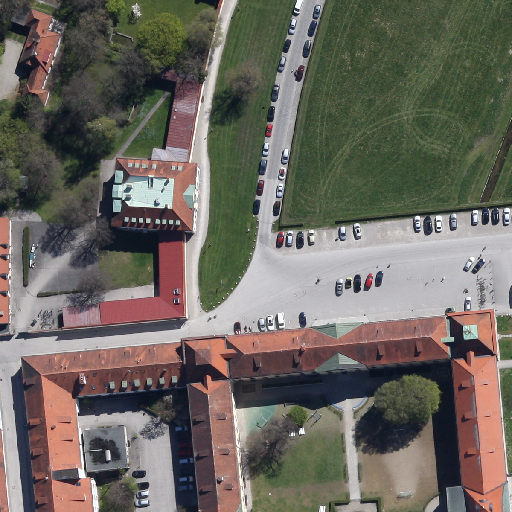
Referring expression: van in the parking area